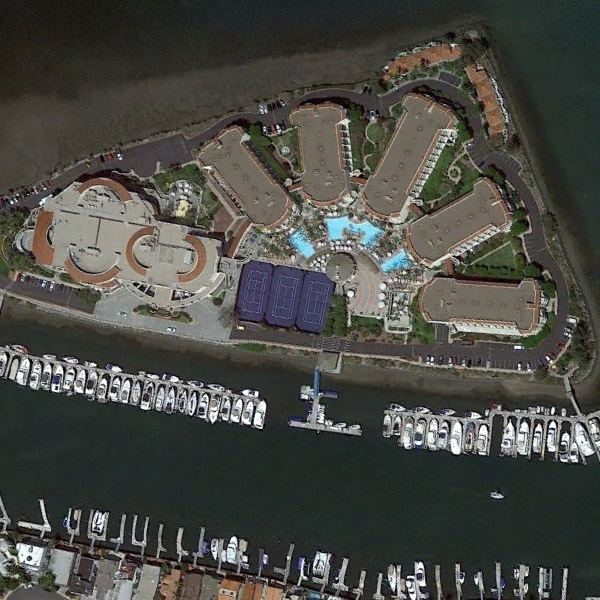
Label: Resort